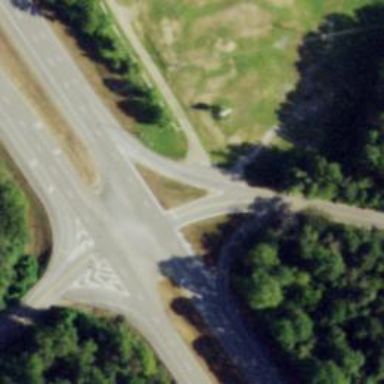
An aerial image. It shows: Primary highway with asphalt surface. It is dual carriageway.